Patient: sex M, age 50
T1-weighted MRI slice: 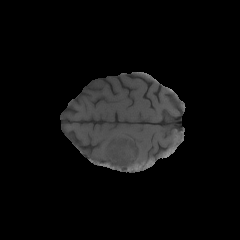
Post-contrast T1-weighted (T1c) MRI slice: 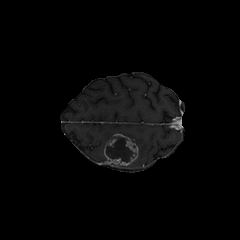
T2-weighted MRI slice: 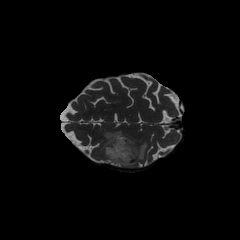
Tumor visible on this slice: yes
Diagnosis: Glioblastoma, IDH-wildtype
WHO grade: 4